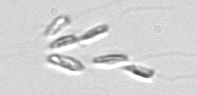
Label: Dinobryon